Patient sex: M
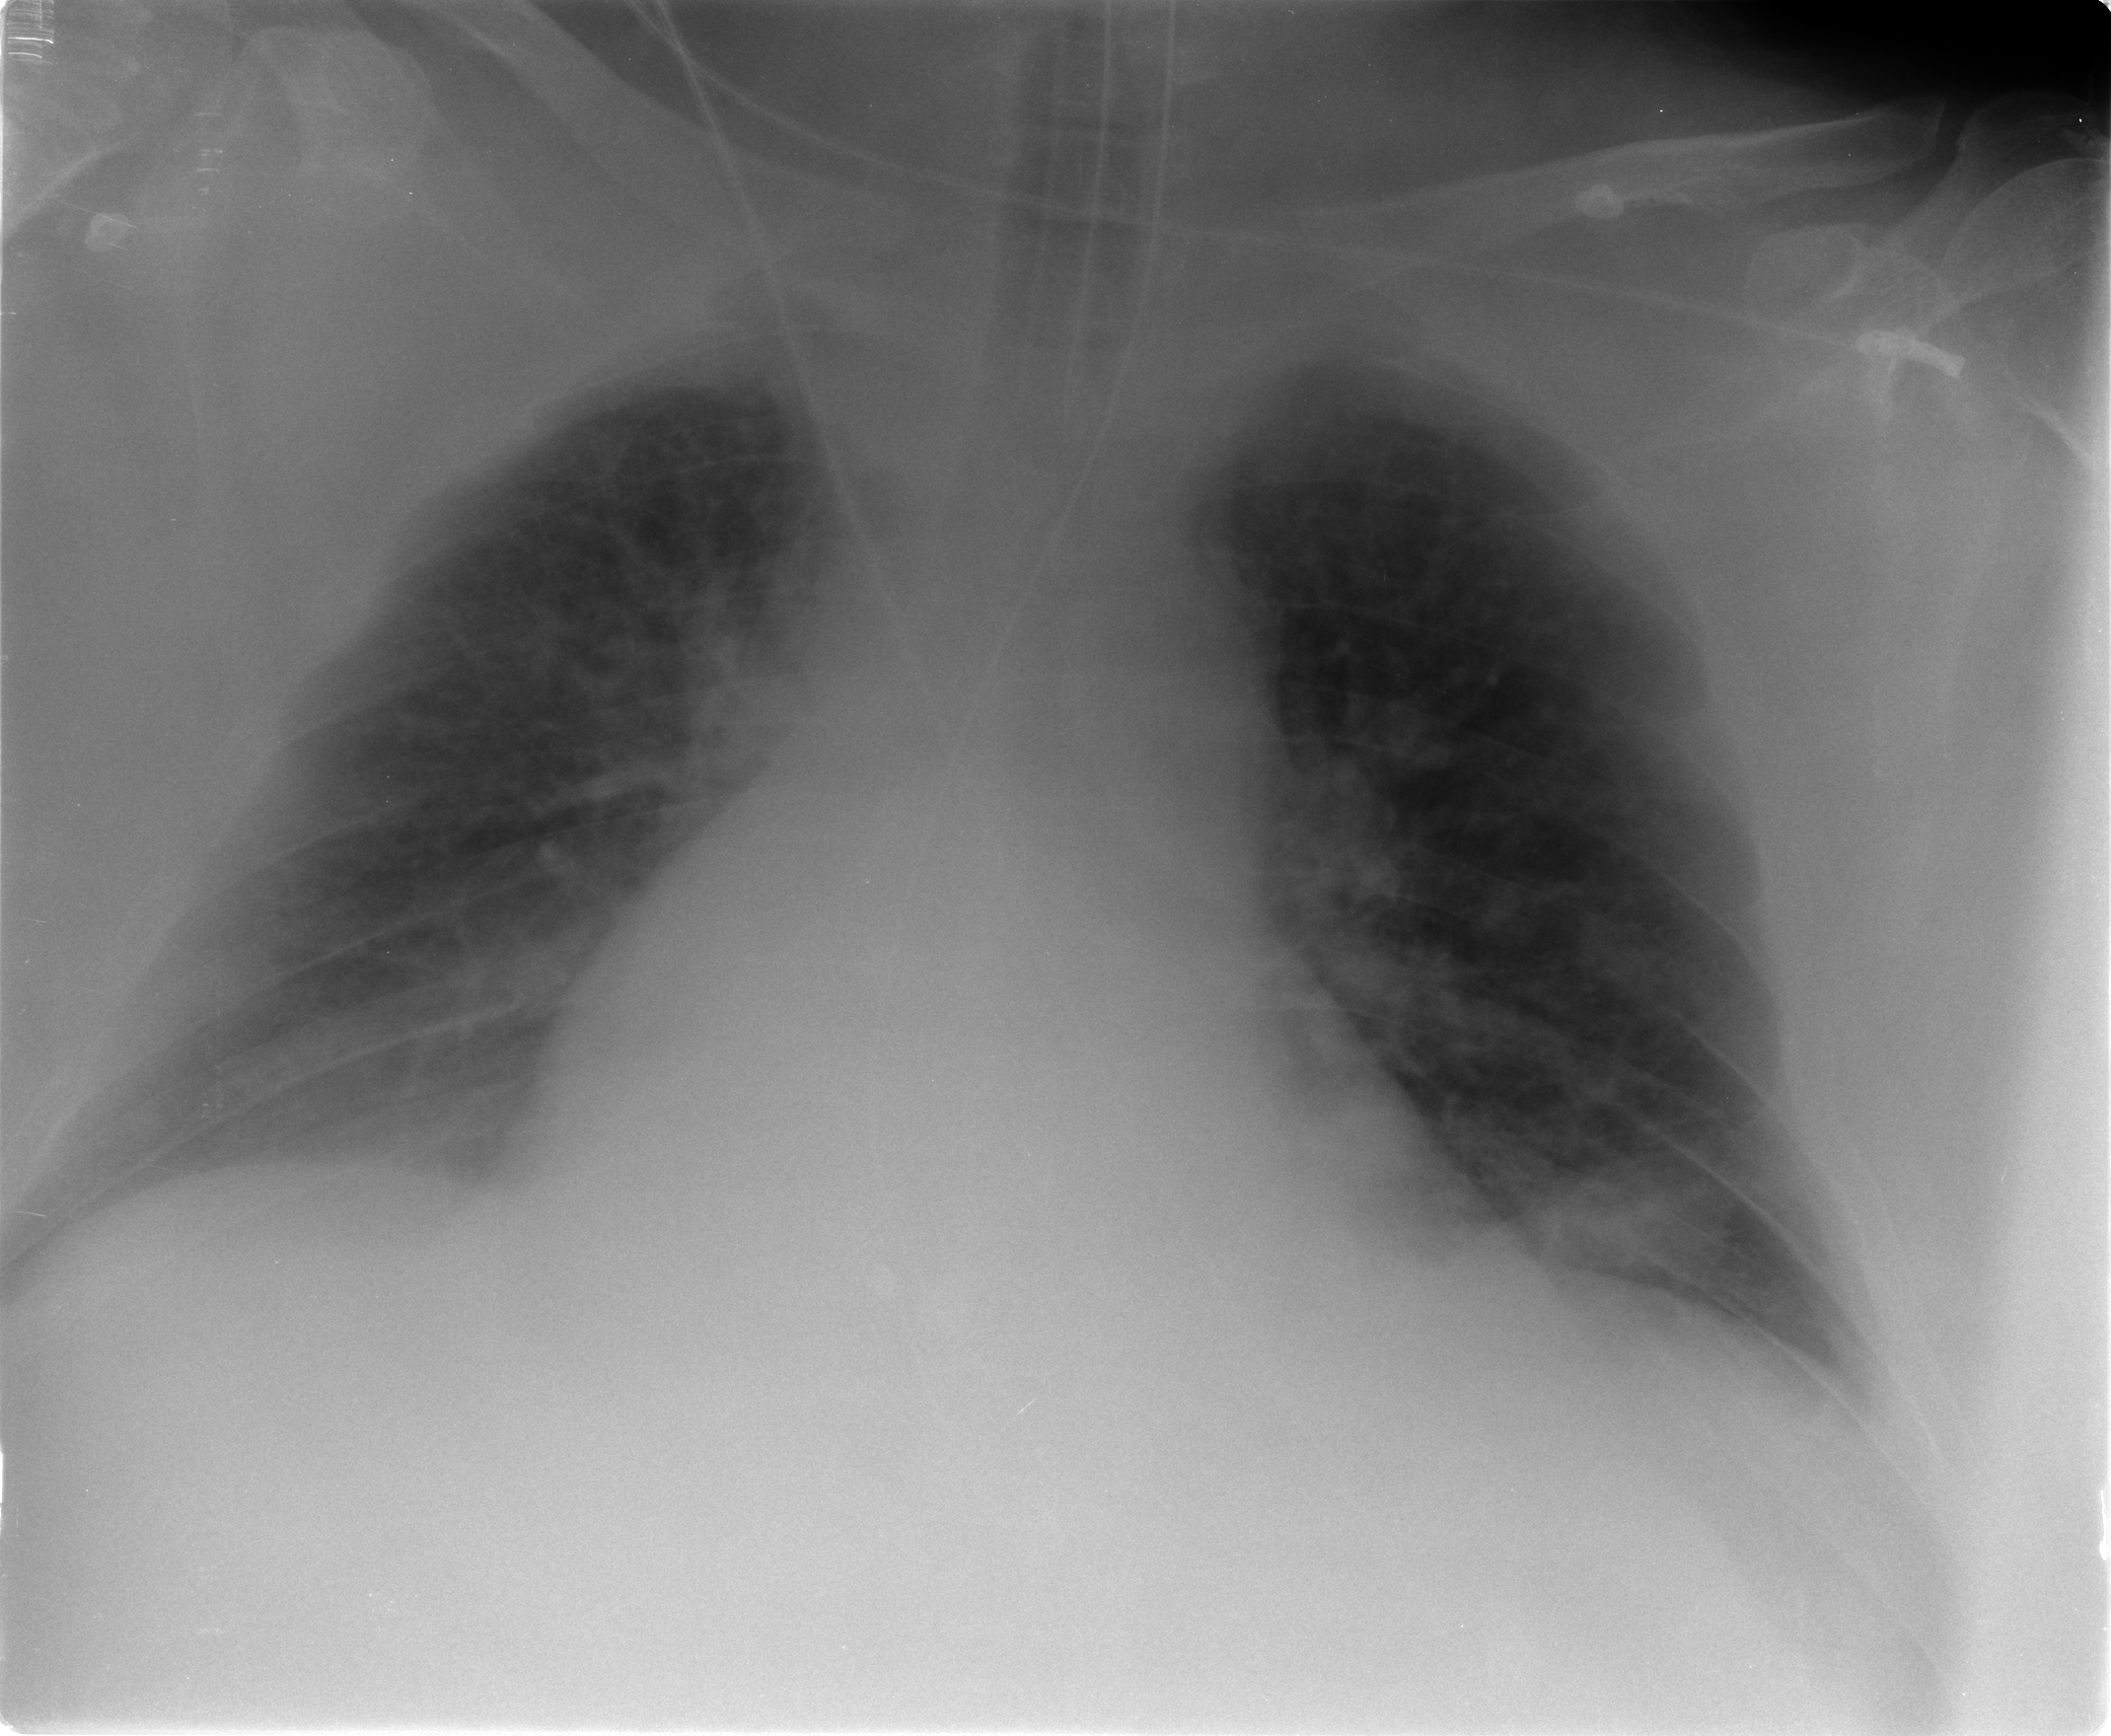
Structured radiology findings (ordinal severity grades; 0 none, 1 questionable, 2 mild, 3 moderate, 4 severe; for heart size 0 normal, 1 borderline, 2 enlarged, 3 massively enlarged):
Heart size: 2
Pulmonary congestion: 2
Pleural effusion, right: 2
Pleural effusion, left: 1
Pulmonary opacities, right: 0
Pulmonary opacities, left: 0
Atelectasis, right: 2
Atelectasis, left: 2